Interaction volume radius: 5 \u00c5
Interaction volume height: 20 \u00c5
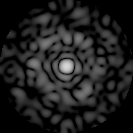
Disorder parameter: 0.8325